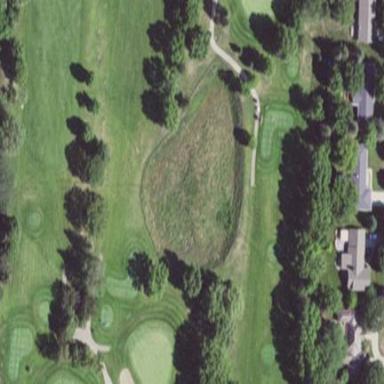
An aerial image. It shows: Picturesque scene of golf course with lateral water hazard.